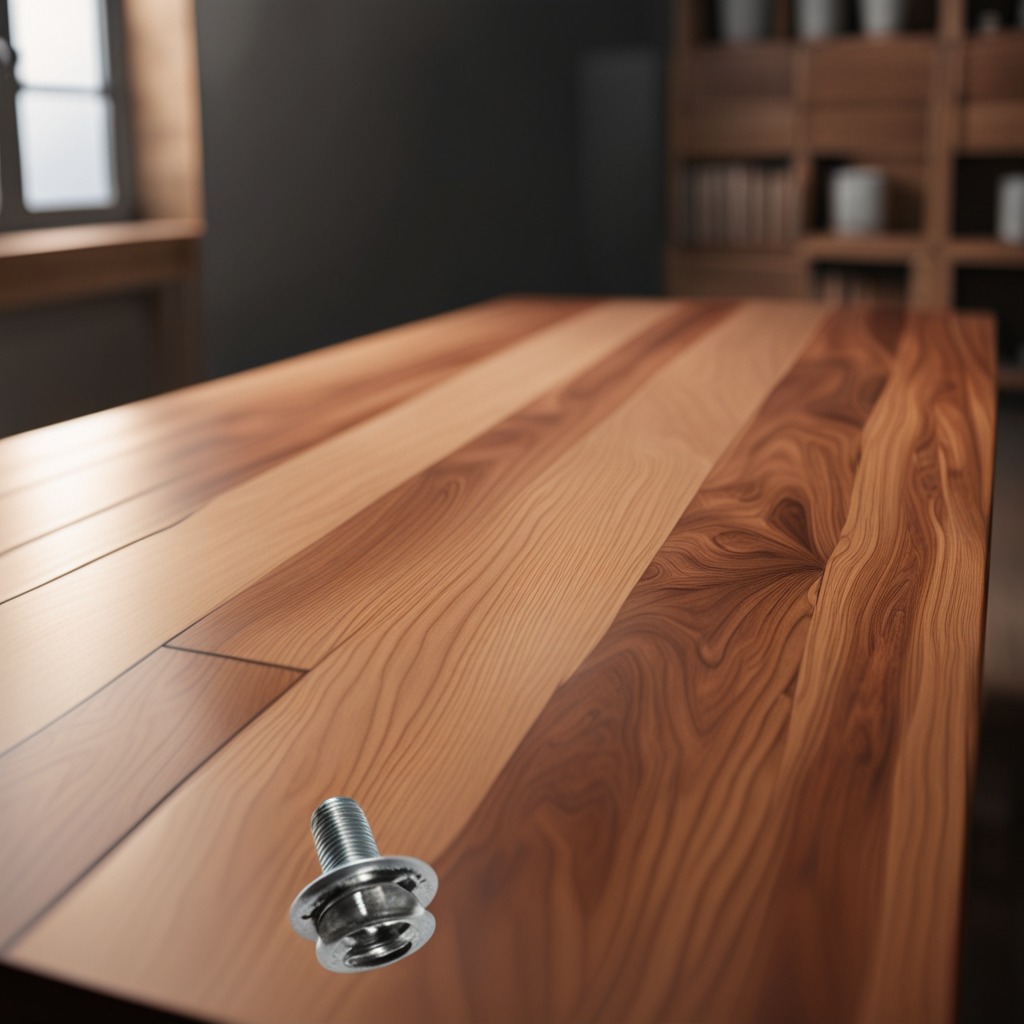
A metal screw is lying on the wooden table.